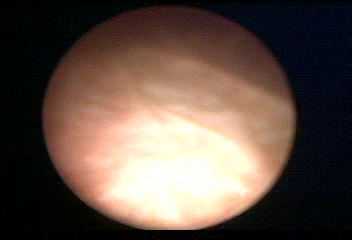
Modality: WLC
Class: Normal mucosa
Bladder cancer association: No